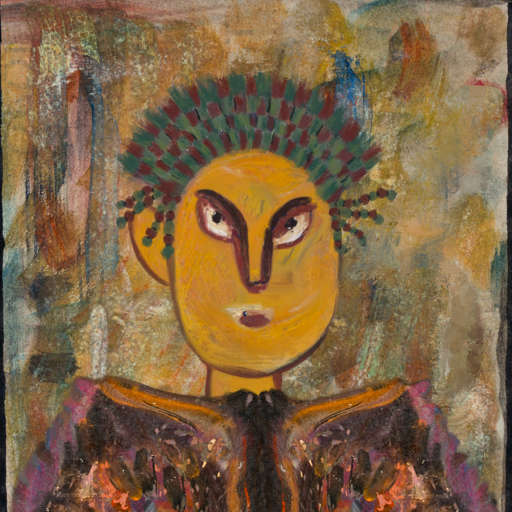
Background: Pipe, Head And Neck Front: After_Raid, Face Front: After_Raid, Bust: Gypsy_Queen, Hair Front: Blank, Head Accessory: After_Raid_Crown, Second Necklace: Blank, Necklace: Blank, Baby: Blank